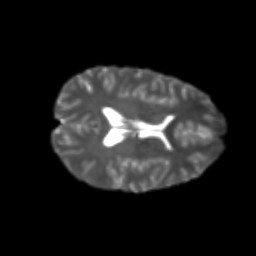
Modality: T2w
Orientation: axial
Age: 23
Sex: female
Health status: healthy
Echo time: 0.074 s